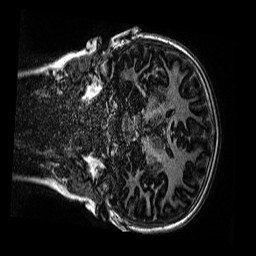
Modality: MP2RAGE
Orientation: coronal
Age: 11
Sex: female
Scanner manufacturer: siemens
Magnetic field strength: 3 T
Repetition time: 4 s
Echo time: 0.00299 s